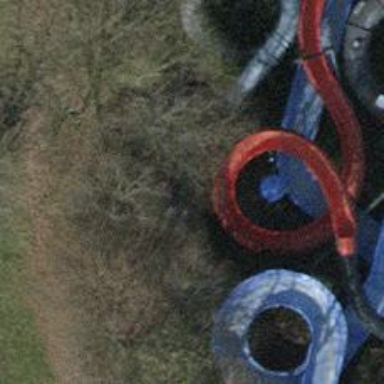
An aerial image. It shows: Water slide attraction.